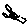
Label: cat